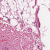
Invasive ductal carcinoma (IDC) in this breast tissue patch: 0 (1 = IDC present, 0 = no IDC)